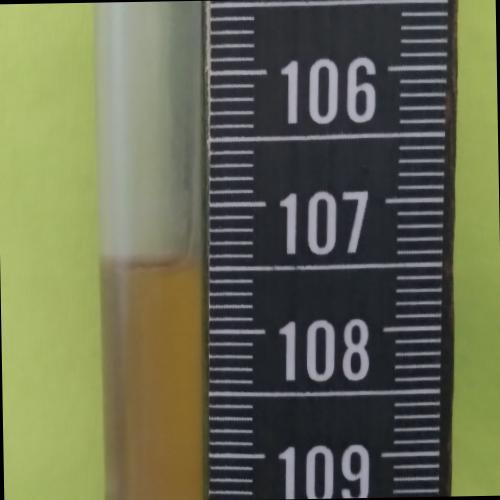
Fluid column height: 107.5 cm